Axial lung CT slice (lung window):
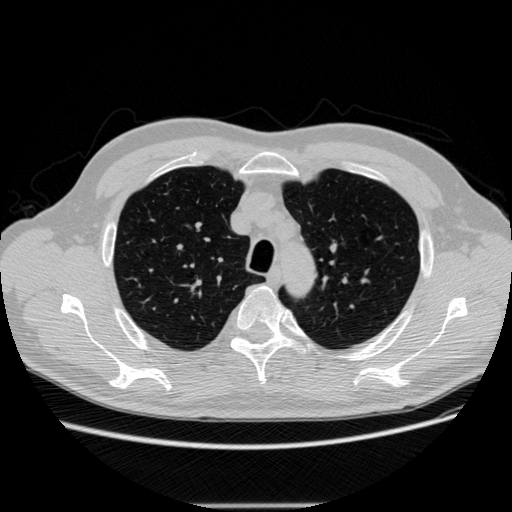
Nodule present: no